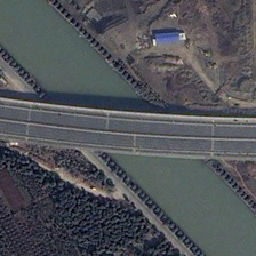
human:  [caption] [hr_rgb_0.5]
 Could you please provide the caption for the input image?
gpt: On one side of the blue river are blue houses.

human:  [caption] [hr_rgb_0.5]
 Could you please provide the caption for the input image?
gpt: There is a blue house by the blue river.

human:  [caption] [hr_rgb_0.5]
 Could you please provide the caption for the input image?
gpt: The two-lane bridge leans towards the dark green river.

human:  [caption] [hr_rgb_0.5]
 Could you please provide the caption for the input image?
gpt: The two-lane bridge slopes over the dark green river.

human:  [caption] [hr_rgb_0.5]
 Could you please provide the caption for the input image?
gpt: A two-lane bridge leans towards a dark green river.